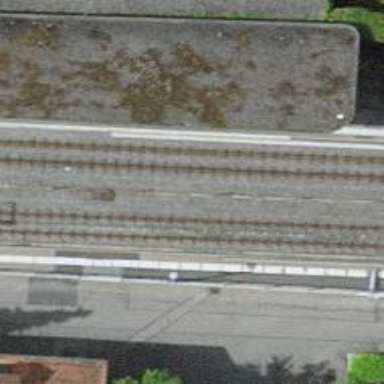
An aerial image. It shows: Stop for light rail public transport at railway station.